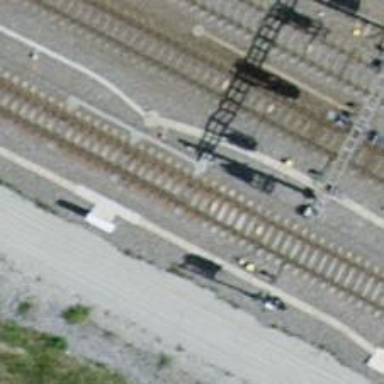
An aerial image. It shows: Railway switch with turnout to the right.